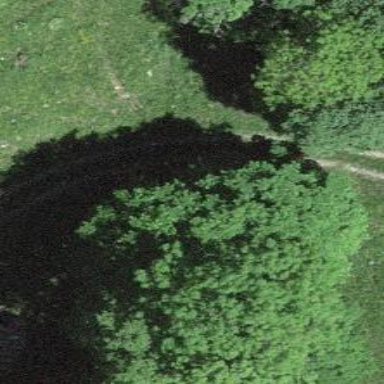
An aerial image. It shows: Culvert tunnel.